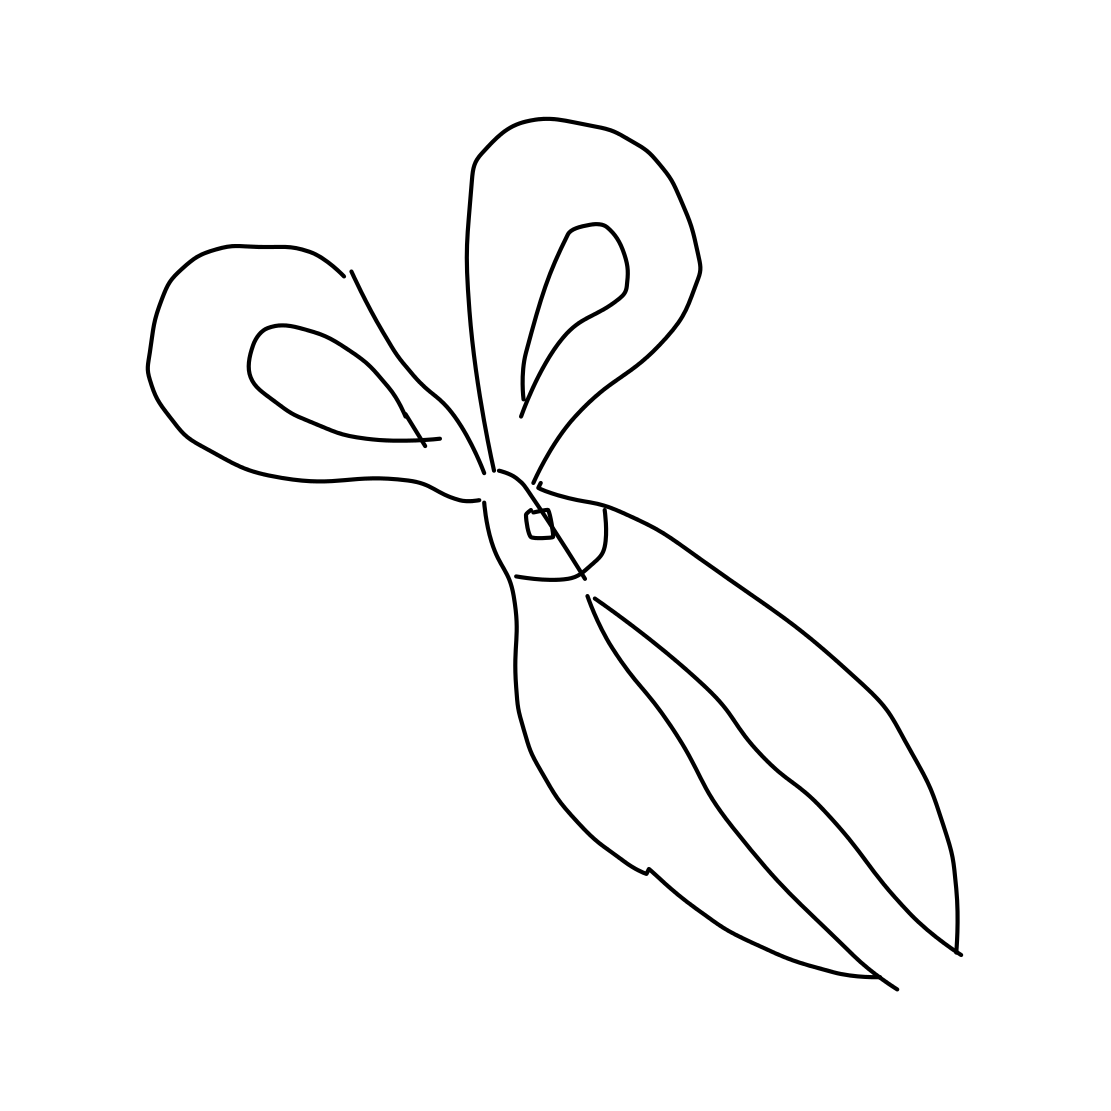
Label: scissors